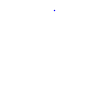
Particle: proton